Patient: sex M, age 71
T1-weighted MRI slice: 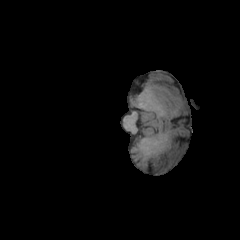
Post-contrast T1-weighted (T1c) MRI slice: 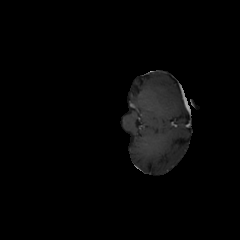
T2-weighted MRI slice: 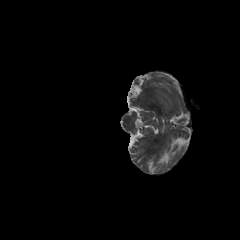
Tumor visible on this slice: no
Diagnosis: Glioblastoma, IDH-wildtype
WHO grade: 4